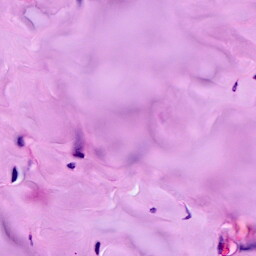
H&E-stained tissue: Breast